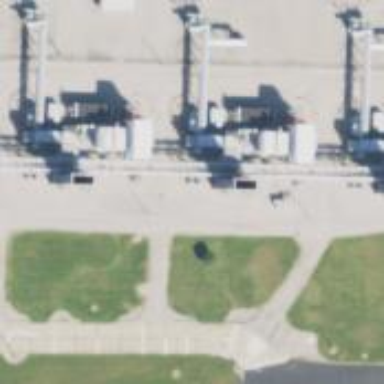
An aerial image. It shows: Gas turbine generator is in use.